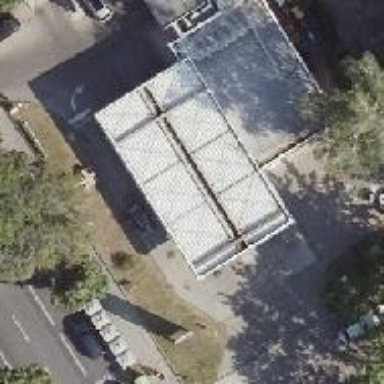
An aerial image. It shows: View of roof of building.